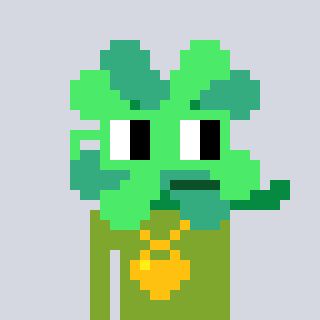
a pixel art character with square light green glasses, a clover-shaped head and a slimegreen-colored body on a cool background